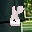
Label: 8